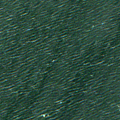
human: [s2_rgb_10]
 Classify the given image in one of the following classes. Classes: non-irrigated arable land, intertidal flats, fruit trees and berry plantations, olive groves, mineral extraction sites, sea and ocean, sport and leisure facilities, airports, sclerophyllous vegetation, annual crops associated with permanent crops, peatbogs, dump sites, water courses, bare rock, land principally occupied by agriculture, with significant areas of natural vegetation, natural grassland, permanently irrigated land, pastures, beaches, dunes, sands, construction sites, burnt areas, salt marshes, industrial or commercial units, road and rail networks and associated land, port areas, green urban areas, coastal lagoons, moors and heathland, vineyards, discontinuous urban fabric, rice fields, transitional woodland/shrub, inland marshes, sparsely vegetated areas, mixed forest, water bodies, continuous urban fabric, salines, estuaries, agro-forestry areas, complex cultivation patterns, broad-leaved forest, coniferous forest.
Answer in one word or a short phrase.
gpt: sea and ocean